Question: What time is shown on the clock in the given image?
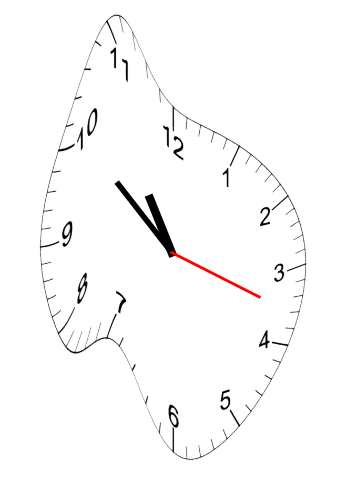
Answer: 10:51:18